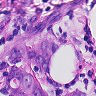
Metastatic tissue present: yes